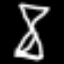
Label: hourglass